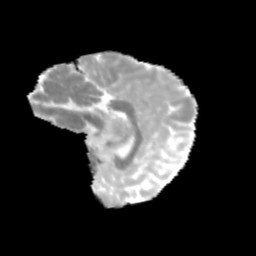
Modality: MD
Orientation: sagittal
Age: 10
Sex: female
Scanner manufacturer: siemens
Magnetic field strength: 3 T
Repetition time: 3.8 s
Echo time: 0.07 s